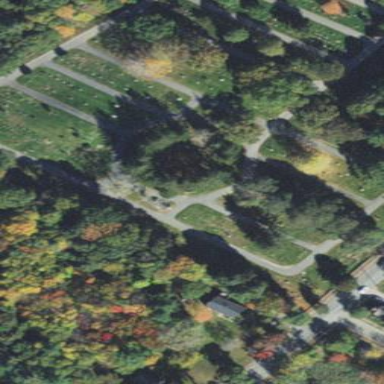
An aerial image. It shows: Cemetery with historical significance.